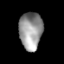
Tissue: lung
Cell type: Others
Senescence score: 0.2126
Nuclear area (px): 852
Mean DAPI intensity: 149.923